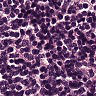
Metastatic tissue present: no